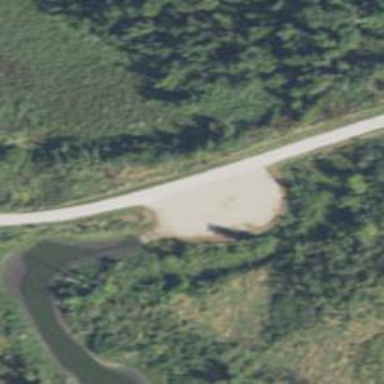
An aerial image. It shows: Slipway on service road for leisure land activities.